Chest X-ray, PA view. Patient: 41 years old, sex M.
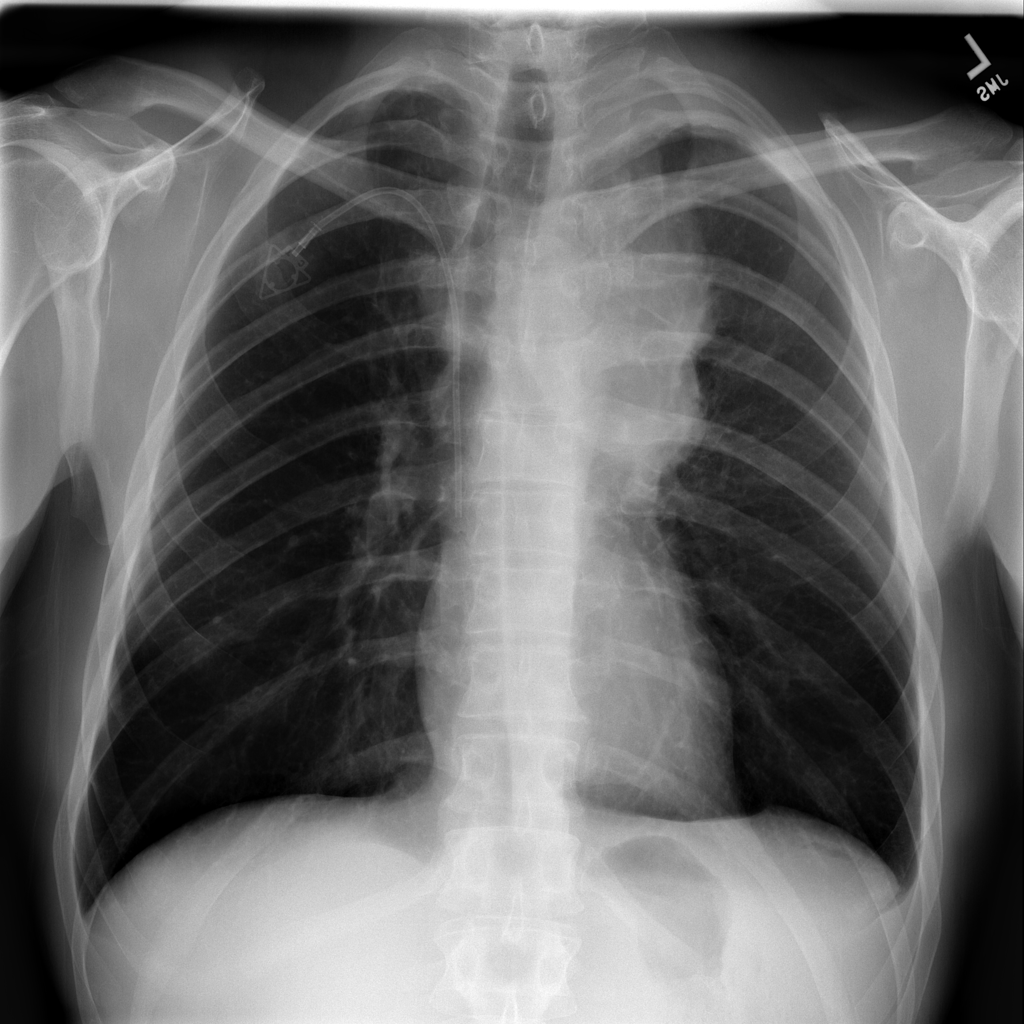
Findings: Emphysema, Fibrosis, Mass, Pleural_Thickening, Pneumothorax